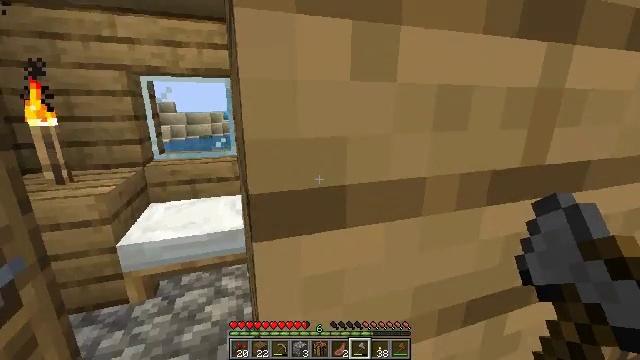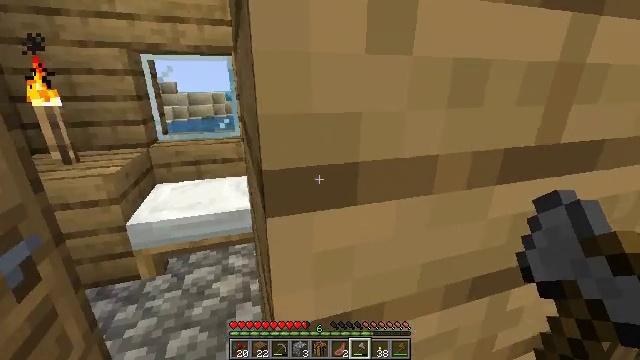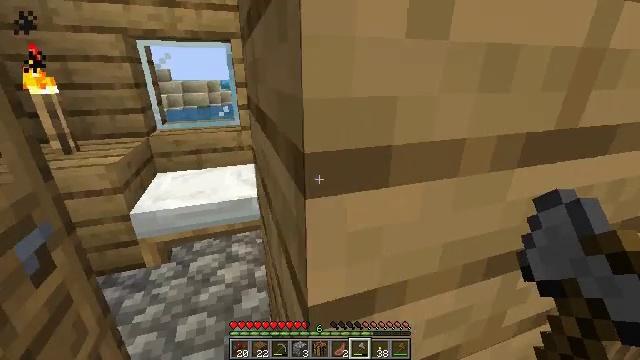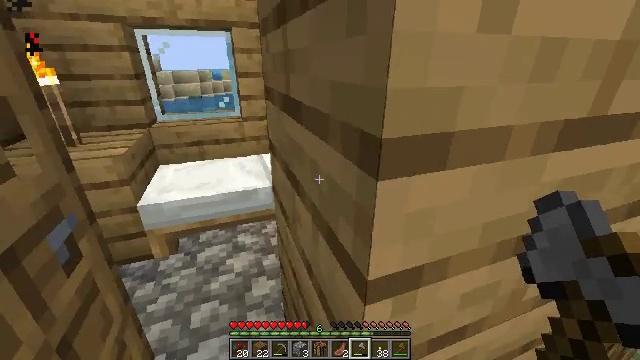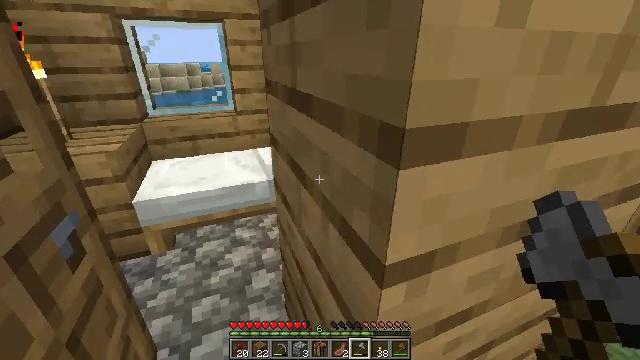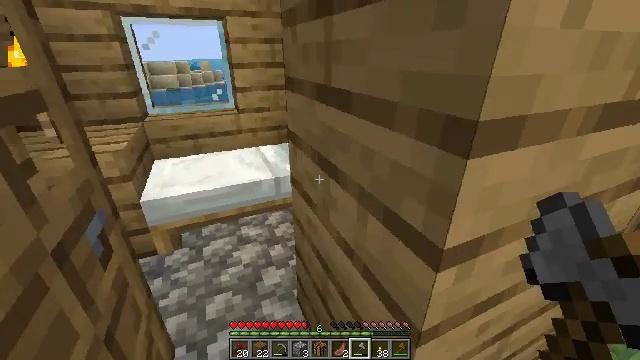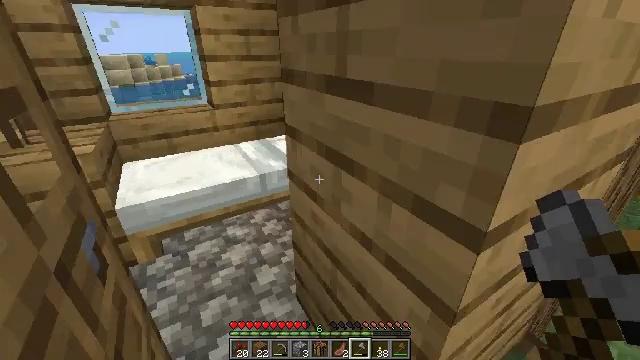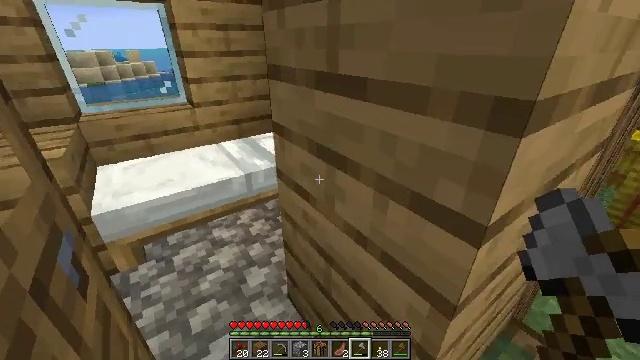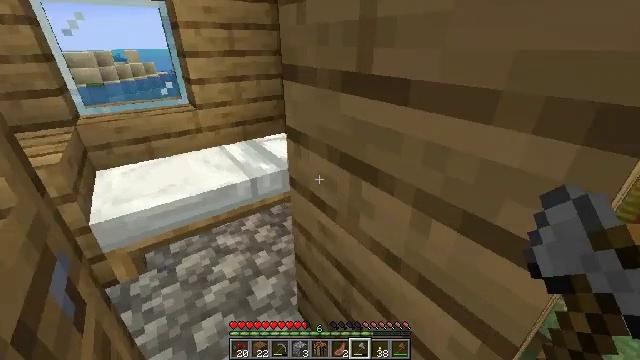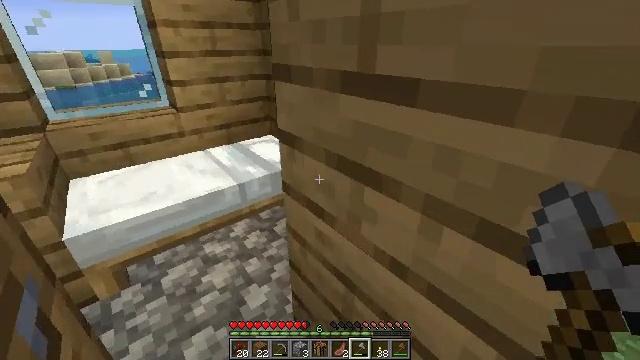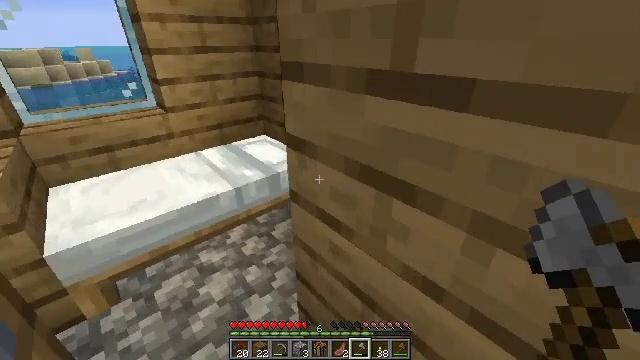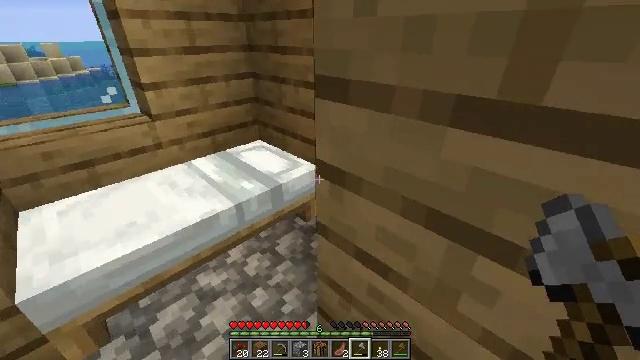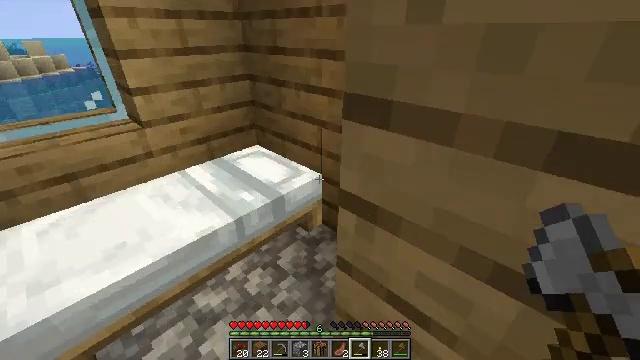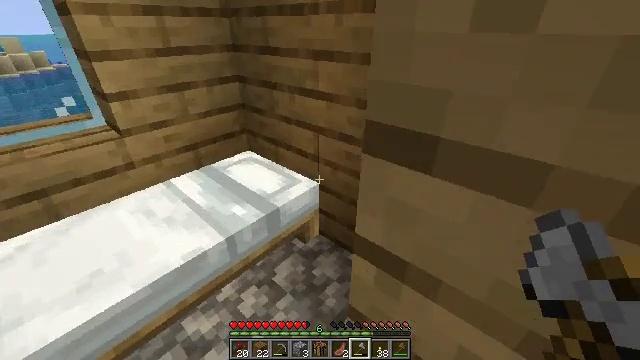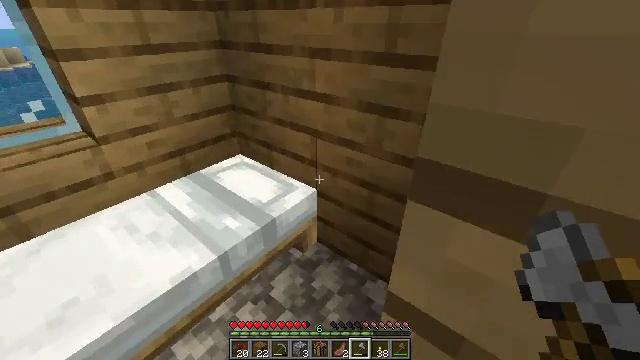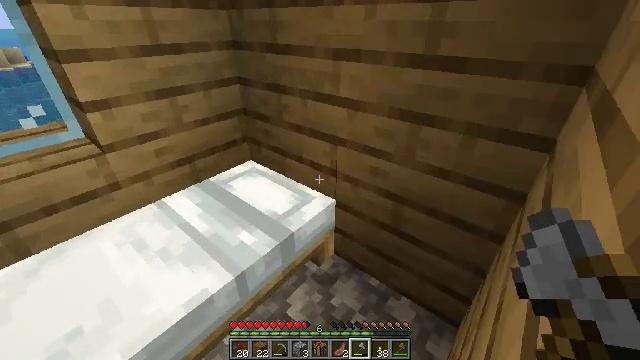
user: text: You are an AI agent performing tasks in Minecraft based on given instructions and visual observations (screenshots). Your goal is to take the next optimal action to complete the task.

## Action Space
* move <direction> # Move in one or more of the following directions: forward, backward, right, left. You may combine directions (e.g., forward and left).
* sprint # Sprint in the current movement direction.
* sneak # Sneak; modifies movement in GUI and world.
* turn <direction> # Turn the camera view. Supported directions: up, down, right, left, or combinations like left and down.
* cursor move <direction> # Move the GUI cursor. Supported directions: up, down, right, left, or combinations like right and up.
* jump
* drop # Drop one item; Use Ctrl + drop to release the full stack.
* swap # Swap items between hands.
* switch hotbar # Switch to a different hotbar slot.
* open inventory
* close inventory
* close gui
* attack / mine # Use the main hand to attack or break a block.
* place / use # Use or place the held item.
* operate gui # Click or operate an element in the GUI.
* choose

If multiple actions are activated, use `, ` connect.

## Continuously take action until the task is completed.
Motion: motion action
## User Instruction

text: Attack the grass path to restore it to dirt.
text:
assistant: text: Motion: move forward and move left, turn down
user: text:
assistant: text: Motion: move forward and move left, turn down
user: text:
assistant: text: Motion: move forward and move left, turn right and down
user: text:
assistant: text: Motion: move forward and move left, turn right and down
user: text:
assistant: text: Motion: move left, turn right
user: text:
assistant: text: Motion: move left, turn right and down
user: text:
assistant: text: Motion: move left, turn right
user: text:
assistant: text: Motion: move left
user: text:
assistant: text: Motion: move left, turn right
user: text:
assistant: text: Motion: move forward and move left, turn right
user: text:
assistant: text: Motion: move forward and move left, turn right
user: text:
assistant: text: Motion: move forward, turn right
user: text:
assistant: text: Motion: move forward, turn right
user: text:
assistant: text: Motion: move forward, turn right
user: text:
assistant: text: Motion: move forward
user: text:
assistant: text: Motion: turn down
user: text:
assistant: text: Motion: turn left and down
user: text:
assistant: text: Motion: turn left and down
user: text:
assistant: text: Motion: turn left
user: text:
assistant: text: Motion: turn left
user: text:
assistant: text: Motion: turn left
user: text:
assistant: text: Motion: turn left and up
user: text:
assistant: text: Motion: turn left
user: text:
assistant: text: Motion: turn left
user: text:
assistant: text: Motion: turn left and up
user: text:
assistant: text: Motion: move left
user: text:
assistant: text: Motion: move left, turn right
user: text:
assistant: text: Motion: move left, turn right
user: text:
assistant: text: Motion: move back and move left, turn right
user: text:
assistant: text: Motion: move back and move left, turn right